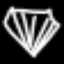
Label: diamond